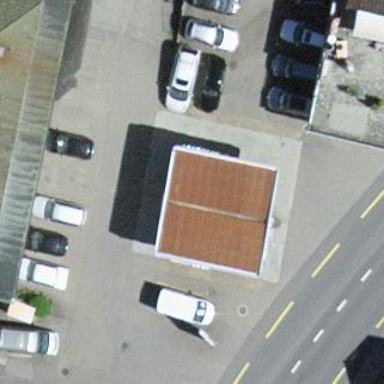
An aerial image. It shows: Fuel station with roof.